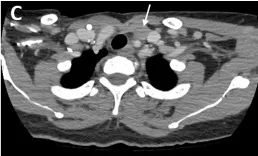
Delayed phase. Axial images of the ectopic parathyroid adenoma (arrow).
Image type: radiology (ct)